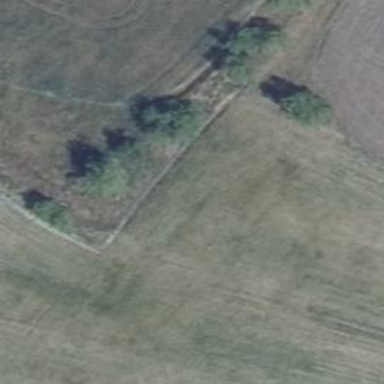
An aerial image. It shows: Row of deciduous broadleaved trees.